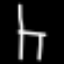
Label: chair